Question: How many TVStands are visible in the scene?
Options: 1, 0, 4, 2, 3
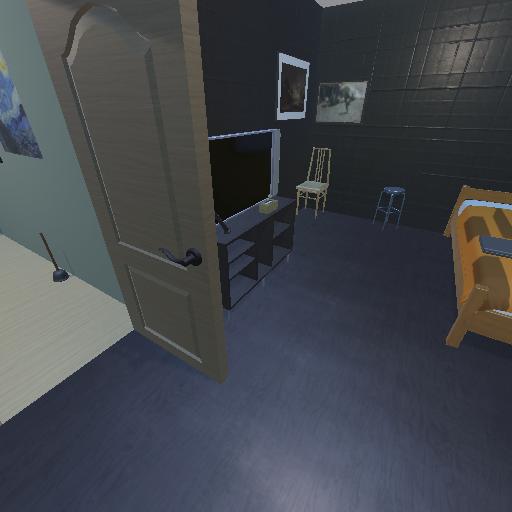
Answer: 1